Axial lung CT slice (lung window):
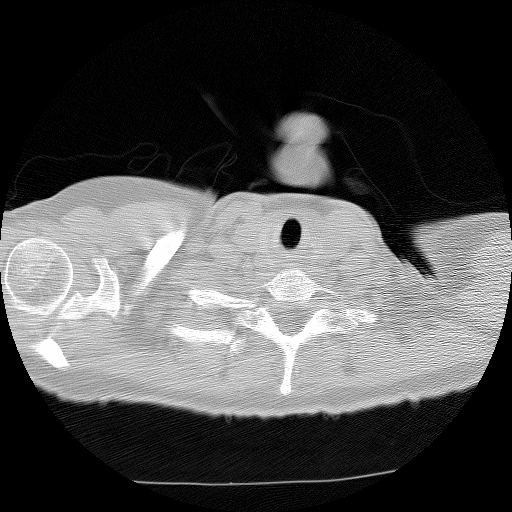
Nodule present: no